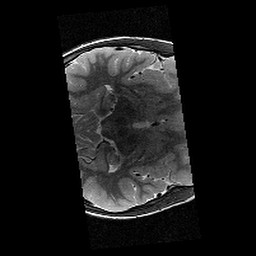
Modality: T2w
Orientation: axial
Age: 11
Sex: male
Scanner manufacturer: siemens
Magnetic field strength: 3 T
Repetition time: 9.23 s
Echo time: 0.067 s